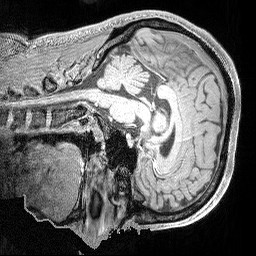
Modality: MP2RAGE
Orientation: sagittal
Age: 26
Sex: male
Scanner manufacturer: siemens
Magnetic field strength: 3 T
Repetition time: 5 s
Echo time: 0.00298 s